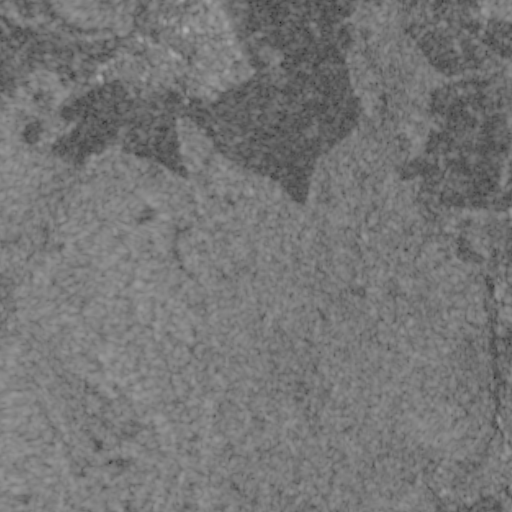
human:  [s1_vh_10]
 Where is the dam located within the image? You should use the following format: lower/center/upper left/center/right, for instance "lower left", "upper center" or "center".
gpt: The dam is located in the lower right of the image.
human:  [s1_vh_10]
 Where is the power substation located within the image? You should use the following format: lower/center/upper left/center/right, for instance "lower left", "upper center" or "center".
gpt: The power substation is located in the lower right of the image.
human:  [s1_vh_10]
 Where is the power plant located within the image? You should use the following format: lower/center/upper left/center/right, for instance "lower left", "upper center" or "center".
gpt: There is no power plant in the image.

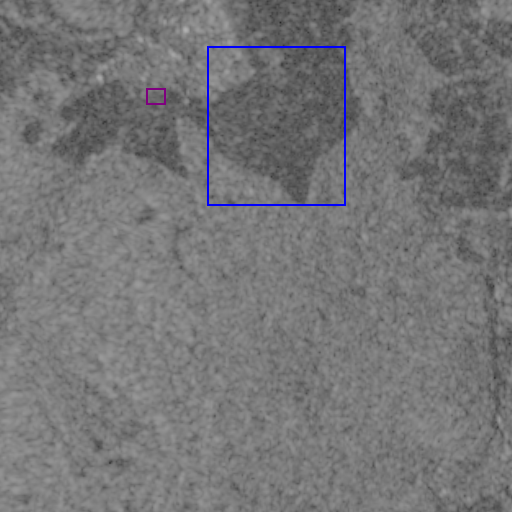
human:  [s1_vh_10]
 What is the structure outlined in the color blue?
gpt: The structure outlined in blue is a crop field.
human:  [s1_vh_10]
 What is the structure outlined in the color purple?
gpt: The structure outlined in purple is a park.
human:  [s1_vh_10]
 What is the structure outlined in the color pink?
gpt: There is no pink outline.